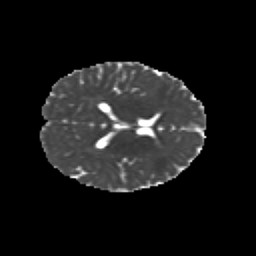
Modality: MD
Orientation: axial
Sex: male
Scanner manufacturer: siemens
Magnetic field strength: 3 T
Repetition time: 5 s
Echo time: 0.071 s